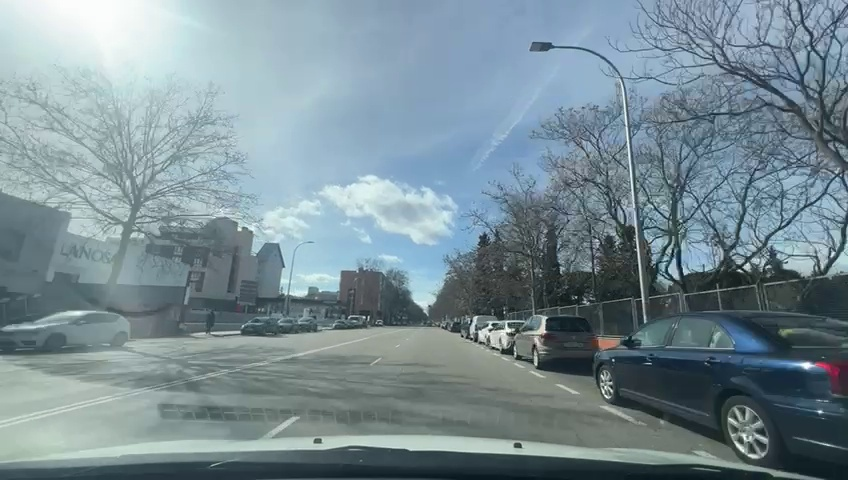
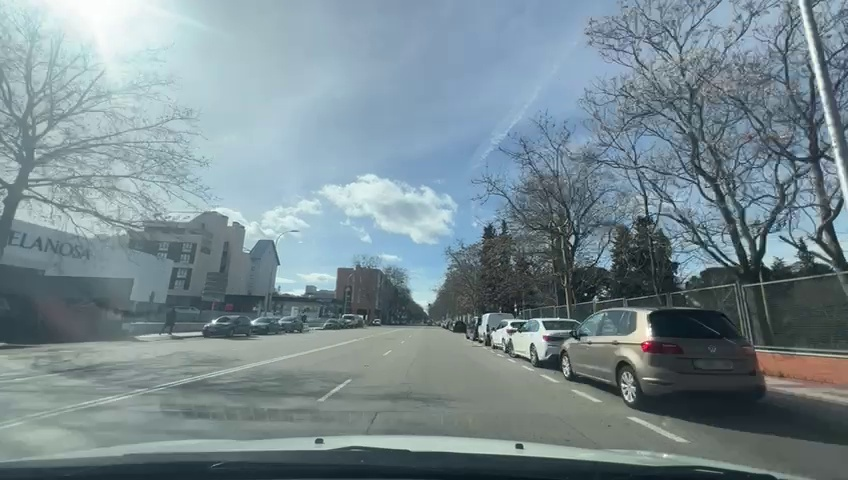
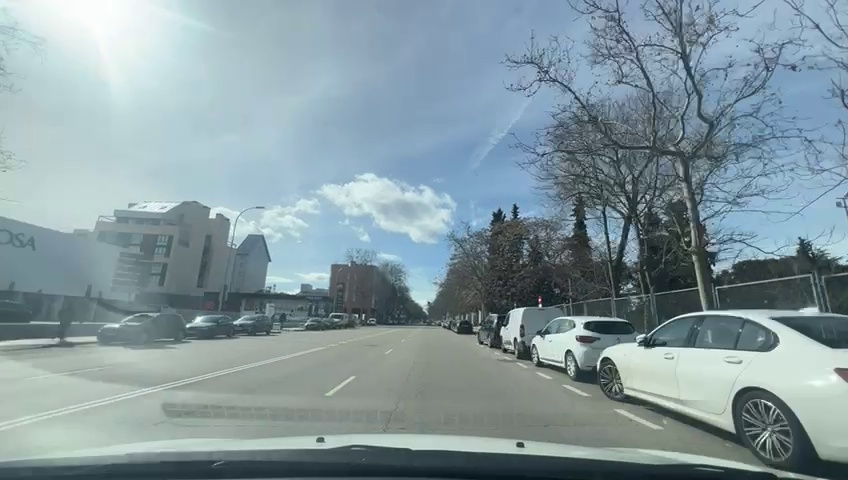
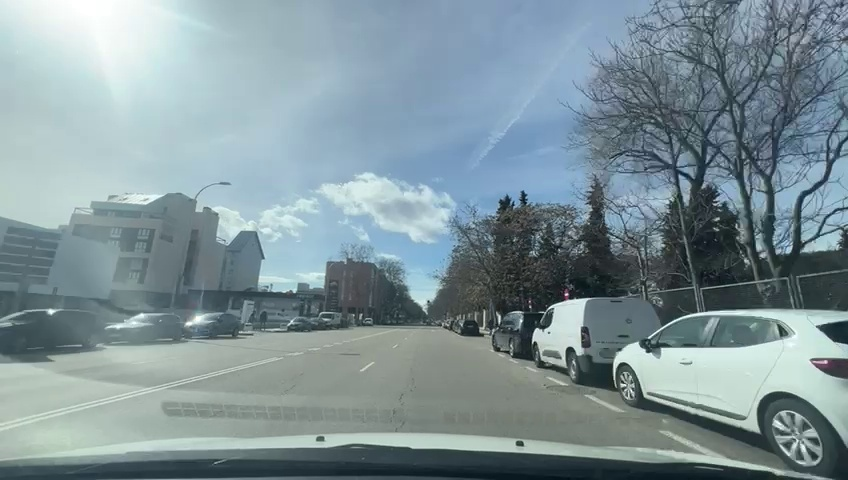
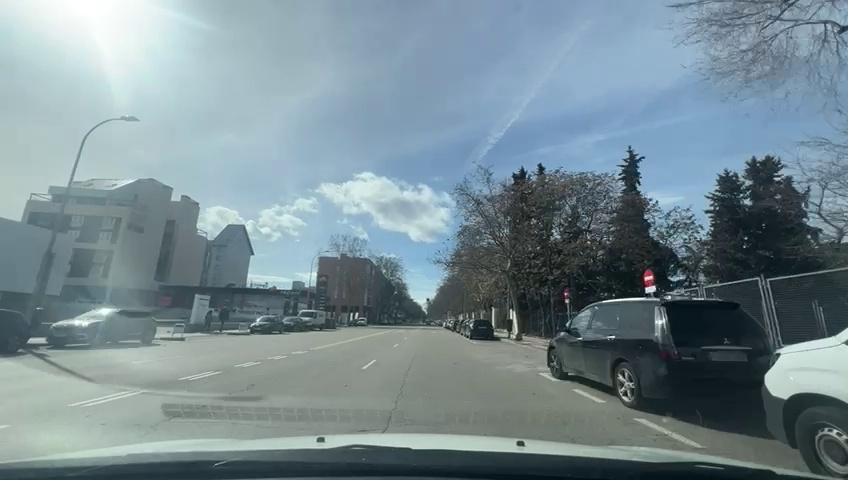
Situation: Lateral parked car
Question: Are vehicles present on the right side of the ego lane?
Answer: Yes
Reasoning: There are parked vehicles in the right side of the road in parallel.

Situation: Lateral parked car
Question: Are vehicles parked parallel or perpendicular to the roadway near the ego lane?
Answer: Yes
Reasoning: There are parked cars in parallel alongside the road on the right.

Situation: Lateral parked car
Question: Does the environment indicate an urban road where curbside parking is permitted?
Answer: Yes
Reasoning: It is clear that the ego car is in urban environment because of the trees and the curbside parking

Situation: Lateral parked car
Question: Is the ego vehicle traveling in a middle lane with traffic lanes on both sides?
Answer: No
Reasoning: There is a traffic road on the left but not on the right of the ego car